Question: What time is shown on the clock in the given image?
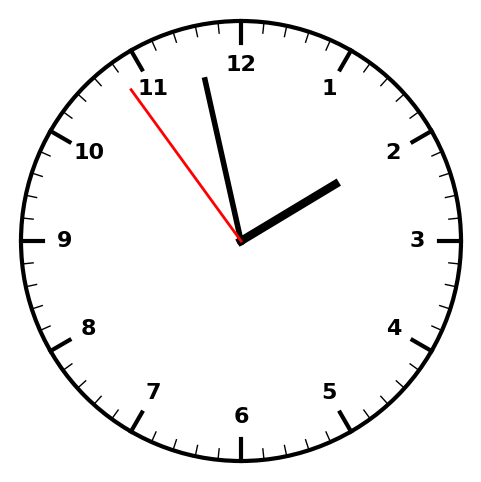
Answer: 01:57:54